Question: On SQL Server 2008 R2, I am trying to read XML value as table.
So far, I am here :
'''
DECLARE @XMLValue AS XML;
SET @XMLValue = '<SearchQuery>
<ResortID>1453</ResortID>
<CheckInDate>2011-10-27</CheckInDate>
<CheckOutDate>2011-11-04</CheckOutDate>
<Room>
<NumberOfADT>2</NumberOfADT>
<CHD>
<Age>10</Age>
</CHD>
<CHD>
<Age>12</Age>
</CHD>
</Room>
<Room>
<NumberOfADT>1</NumberOfADT>
</Room>
<Room>
<NumberOfADT>1</NumberOfADT>
<CHD>
<Age>7</Age>
</CHD>
</Room>
</SearchQuery>';
SELECT
Room.value('(NumberOfADT)[1]', 'INT') AS NumberOfADT
FROM @XMLValue.nodes('/SearchQuery/Room') AS SearchQuery(Room);
'''
As you can see, 'Room' node sometimes get 'CHD' child nodes but sometimes don't.
Assume that I am getting this XML value as a Stored Procedure parameter. So, I need to work with the values in order to query my database tables. What would be the best way to read this XML parameter entirely?
I think I need to express what I am expecting in return here. The below script code is for the table what I need here :
'''
DECLARE @table AS TABLE(
ResorrtID INT,
CheckInDate DATE,
CheckOutDate DATE,
NumberOfADT INT,
CHDCount INT,
CHDAges NVARCHAR(100)
);
'''
For the XML value I have provide above, the below Insert t-sql is suitable :
'''
INSERT INTO @table VALUES(1453, '2011-10-27', '2011-11-04', 2, 2, '10;12');
INSERT INTO @table VALUES(1453, '2011-10-27', '2011-11-04', 1, 0, NULL);
INSERT INTO @table VALUES(1453, '2011-10-27', '2011-11-04', 1, 1, '7');
'''
'CHDCount' is for the number of 'CHD' nodes under 'Room' node. Also, how many 'Room' node I have, that many table row I am having here.
As for how it should look, see the below picture :

> Actually, this code is for hotel reservation search query. So, I need
to work with these values I got from XML parameter to query my tables
and return available rooms. I am telling this because maybe it helps
you guys to see it through. I am not looking for a complete code for
room reservation system. That would be so selfish.
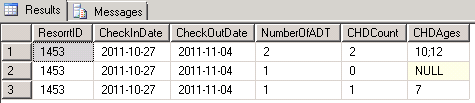
Answer: '''
select S.X.value('ResortID[1]', 'int') as ResortID,
S.X.value('CheckInDate[1]', 'date') as CheckInDate,
S.X.value('CheckOutDate[1]', 'date') as CheckOutDate,
R.X.value('NumberOfADT[1]', 'int') as NumberOfADT,
R.X.value('count(CHD)', 'int') as CHDCount,
stuff((select ';'+C.X.value('.', 'varchar(3)')
from R.X.nodes('CHD/Age') as C(X)
for xml path('')), 1, 1, '') as CHDAges
from @XMLValue.nodes('/SearchQuery') as S(X)
cross apply S.X.nodes('Room') as R(X)
'''